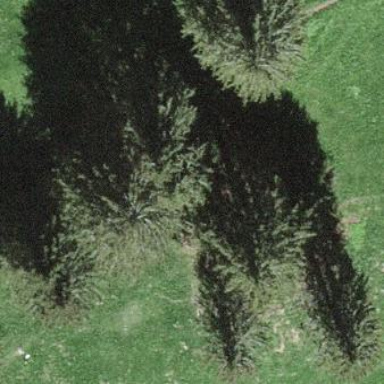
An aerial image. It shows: Beautiful woodland area.